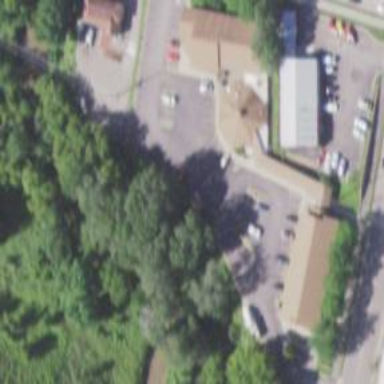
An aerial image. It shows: Building that is motel.